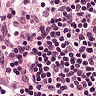
Metastatic tissue present: no